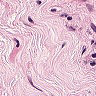
Metastatic tissue present: no